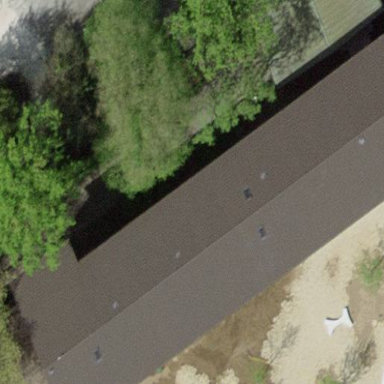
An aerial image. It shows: School building.